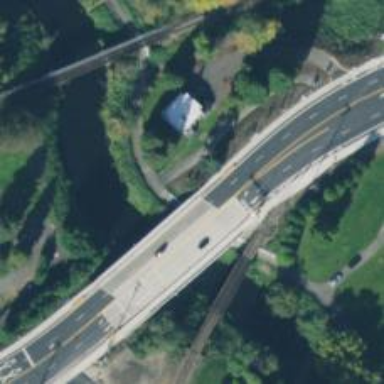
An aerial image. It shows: Footway bridge.